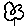
Label: flower